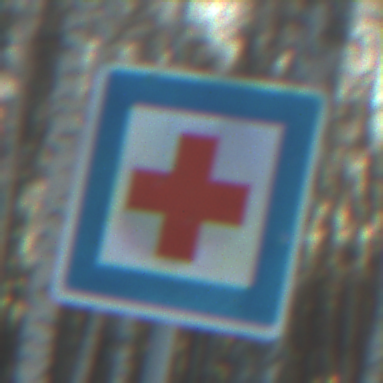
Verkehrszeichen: ErsteHilfe
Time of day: SunriseSunset
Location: Outdoor (Nature)
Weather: Clear
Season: Winter
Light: Natural